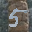
Label: 5